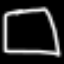
Label: square